Question: I'm a beginner in VBA and I've failed to select country name automatically in web Combo box or list box from my Excel spreadsheet. My code is entering country name only, but not selecting it.
How can I change this code so it can pick country name from my Excel spreadsheet and select the same in web combo box as a loop. Passport number, DOB and Nationality are correct on my code. If you'll use manually then you can find the work permit number which I need to capture in my spreadsheet. Chrome Inspect Element screenshot is attached herewith.

My code is as follows:
'''
Sub MOL()
Dim IE As New SHDocVw.InternetExplorer
Dim Doc As MSHTML.HTMLDocument
Dim Buttons As MSHTML.IHTMLElementCollection
Dim Button As MSHTML.IHTMLElement
Dim HTMLInput As MSHTML.IHTMLElement
Dim Tags As MSHTML.IHTMLElement
Dim HTMLTables As MSHTML.IHTMLElementCollection
Dim HTMLTable As MSHTML.IHTMLElement
Dim HTMLRow As MSHTML.IHTMLElement
Dim HTMLCell As MSHTML.IHTMLElement
Dim Alltext As IHTMLElementCollection
Application.ScreenUpdating = False
'Application.Calculation = xlCalculationManual
'Application.EnableEvents = False
On Error Resume Next
IE.Visible = True
IE.navigate "https://eservices.mol.gov.ae/SmartTasheel/Complain/IndexLogin?lang=en-gb"
Do While IE.readyState <> READYSTATE_COMPLETE: Loop
Set Doc = IE.document
Set Buttons = Doc.getElementsByTagName("Button")
Buttons(2).Click
Do While IE.readyState <> READYSTATE_INTERACTIVE = 3: Loop
Set HTMLInputs = Doc.getElementsByTagName("Input")
HTMLInputs(46).Value = "somevalue"
HTMLInputs(48).Value = "24/02/1990"
HTMLInputs(47).Value = "India"
Buttons(21).Click
End Sub
'''
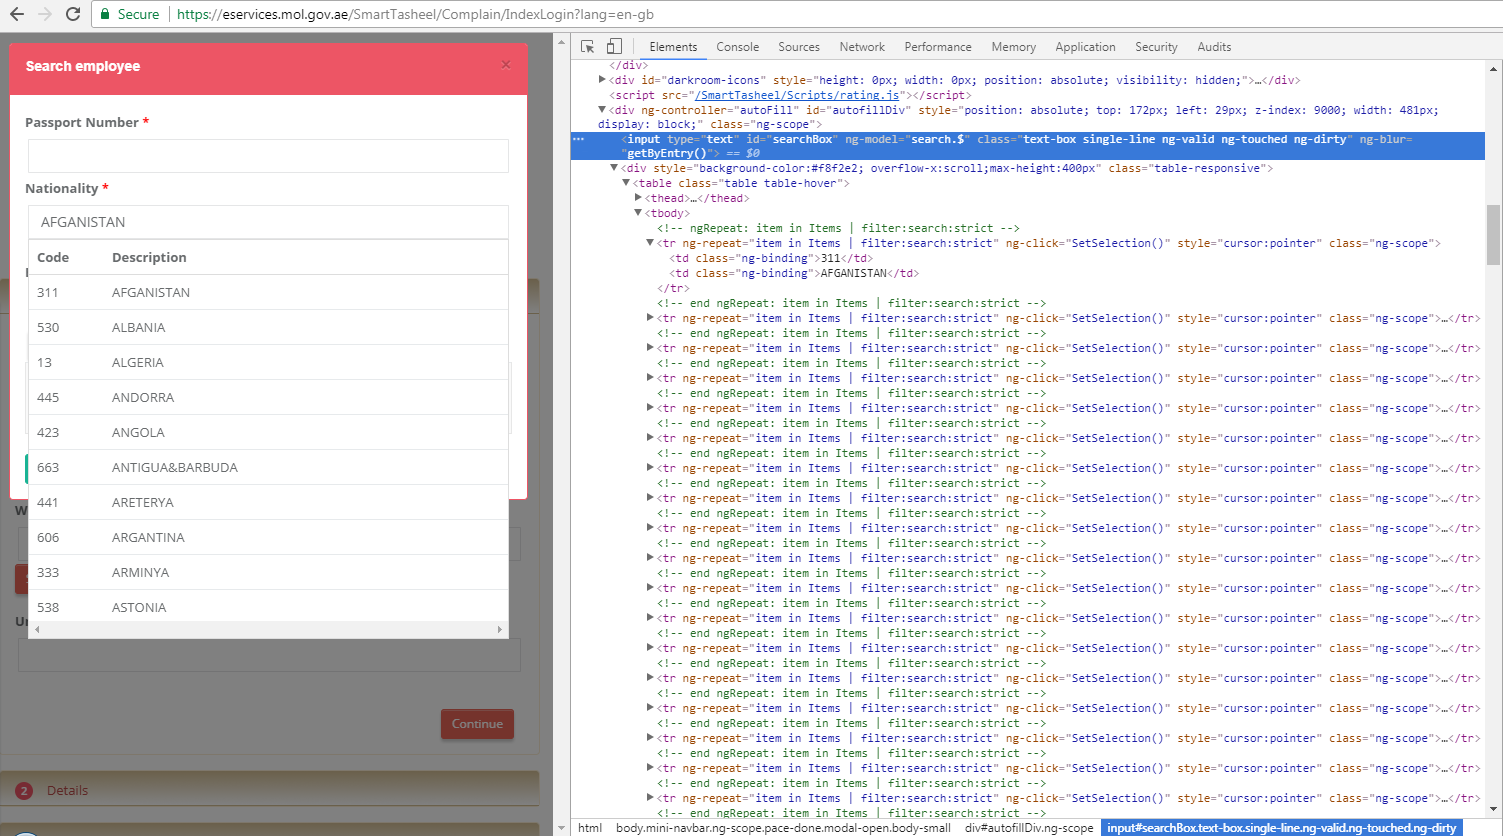
Answer: The solution you look for is a bit difficult to provide. There are few tricky parts to hurdle to select the 'NATIONALITY' from dropdown. I've used '.querySelector()' within the script to make it concise. However, it should serve your purpose no matter whatever country you wanna select from dropdown. Give it a shot:
'''
Sub GetInfo()
Dim IE As New InternetExplorer, HTML As HTMLDocument, post As Object, URL$
URL = "https://eservices.mol.gov.ae/SmartTasheel/Complain/IndexLogin?lang=en-gb"
With IE
.Visible = True
.navigate URL
While .Busy = True Or .readyState < 4: DoEvents: Wend
Set HTML = .document
HTML.getElementById("TransactionInfo_WorkPermitNumber").innerText = "<PHONE>"
HTML.querySelector("button[ng-click='showEmployeeSearch()']").Click
Application.Wait Now + TimeValue("00:00:03") ''If for some reason the script fails, make sure to increase the delay
HTML.getElementById("txtPassportNumber").Value = "J2659558"
HTML.getElementById("Nationality").Focus
For Each post In HTML.getElementsByClassName("ng-scope")
With post.getElementsByClassName("ng-binding")
For I = 0 To .Length - 1
If .item(I).innerText = "INDIA" Then ''you can change the country name here to select from dropdown
.item(I).Click
Exit For
End If
Next I
End With
Next post
HTML.getElementById("txtBirthDate").Value = "24/02/1990"
HTML.querySelector("button[onclick='SearchEmployee()']").Click
End With
End Sub
'''
Reference to add to the library:
'''
Microsoft Internet Controls
Microsoft HTML Object library
'''
When you execute the above script, it should give you the desired result.
Another way would be to go for using 'xmlhttp' request which is way faster than IE. You need to pass the 'query string parameter' arguments as dictionary through "POST" request. If you want to change the parameter as in, 'birth date','passport'or 'nationality' just do it in the 'QueryString'. Btw, the 'Nationality' parameter should be filled in with 'value' instead of 'name' as in, '100' for 'INDIA.' This is how your script should look like:
'''
Sub Get_Data()
Dim res As Variant, QueryString$, ID$, Name$
QueryString = "{""PersonPassportNumber"":""J2659558"",""PersonNationality"":""100"",""PersonBirthDate"":""24/02/1990""}"
With New XMLHTTP
.Open "POST", "https://eservices.mol.gov.ae/SmartTasheel/Dashboard/GetEmployees", False
.setRequestHeader "User-Agent", "Mozilla/5.0"
.setRequestHeader "Content-Type", "application/json"
.send QueryString
res = .responseText
End With
ID = Split(Split(Split(res, "Employees"":")(1), "ID"":""")(1), """,")(0)
Name = Split(Split(Split(res, "Employees"":")(1), "OtherData2"":""")(1), """}")(0)
[A1] = ID: [B1] = Name
End Sub
'''
Reference to add to the library:
'''
Microsoft XML, V6.0
'''
Running the above script, you should get the 'NAME' and 'ID' of your required search.